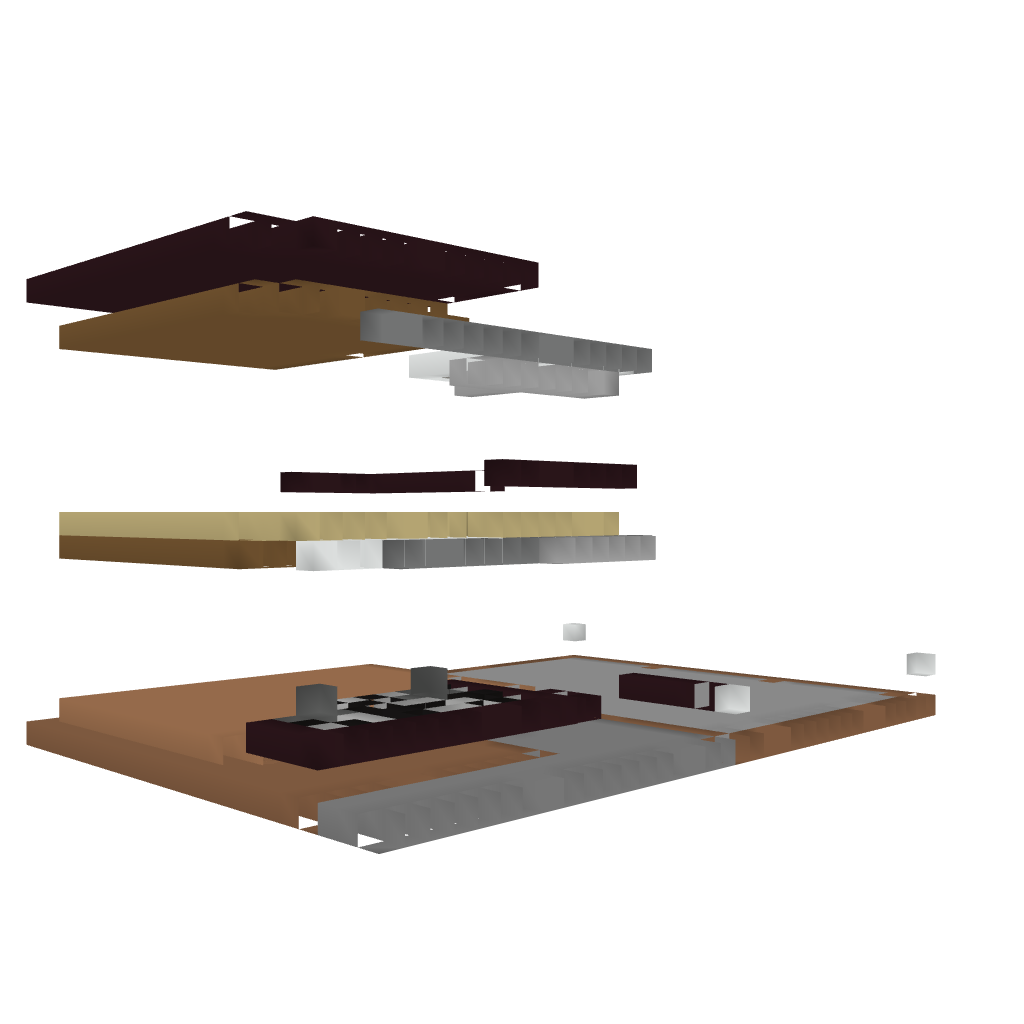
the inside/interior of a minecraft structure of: A Modern Home